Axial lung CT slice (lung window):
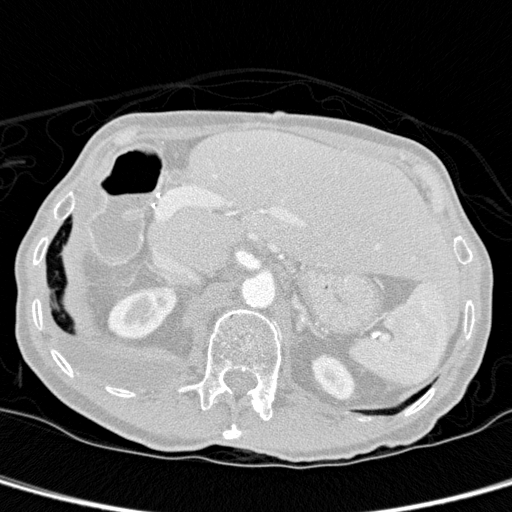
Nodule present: no